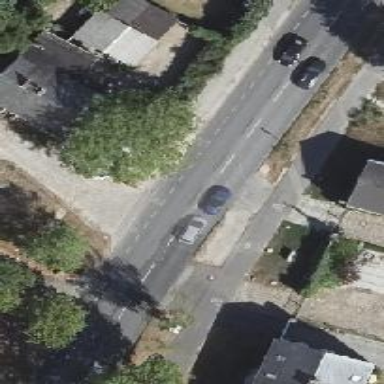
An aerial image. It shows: Secondary road with separate sidewalks on both sides. The road has asphalt surface.